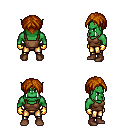
a pixel art fantasy rpg character, male body template, orc, green skin, brown pirate shirt, gold greaves, brunette parted hairstyle, gold gloves, brown shoes, four views (front, back, left, right), 2x2 character sprite sheet, small pixel art, hard edges, no anti-aliasing